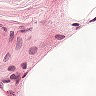
Metastatic tissue present: no